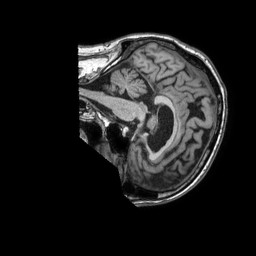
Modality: T1w
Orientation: sagittal
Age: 61
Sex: male
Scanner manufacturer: philips
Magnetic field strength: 1.5 T
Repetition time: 0.007107 s
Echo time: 0.003208 s